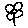
Label: flower